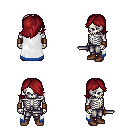
a pixel art fantasy rpg character, male body template, skeleton, white trimmed cape, metal pants, brunette swoop hairstyle, leather bracers, brown shoes, dagger, four views (front, back, left, right), 2x2 character sprite sheet, small pixel art, hard edges, no anti-aliasing